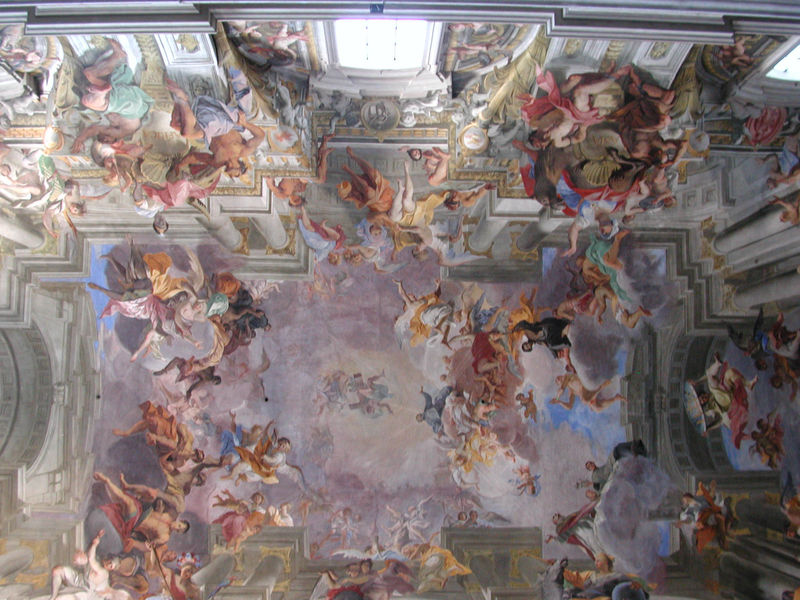
Titel: Sant’ Ignazio, Deckenfresken
Künstler: Andrea Pozzo
Standort: Rom, S. Ignazio (EU - I - Latium)
Schlagwörter: gemälde, himmel, wolken, grün, menschen, bunt, fenster, hell, holz, licht, säulen, gebäude, malerei, architektur, barock, bild, kirche, gold, tücher, decke, rosa, engel, beine, füße, bogen, perspektive, farben, farbe, lila, violett, steil, figuren, unten, bögen, gewölbe, kreuz, kapitelle, portal, untersicht, verkürzung, götter, fresken, kapelle, vatikan, auffahrt, tempel, balu, heilige, muschel, deckengemälde, fresko, himmelfahrt, michelangelo, deckenmalerei, kriche, verkürzt, scheinarchitektur, deckenfresko, ausmalung, vielfigurig, sixtinische kapelle, himmelreich, barockdecke, fenstert, figurenreich, illusionsarchitektur